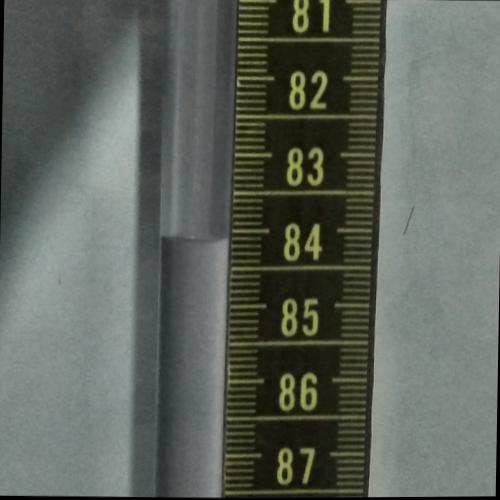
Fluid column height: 84.1 cm